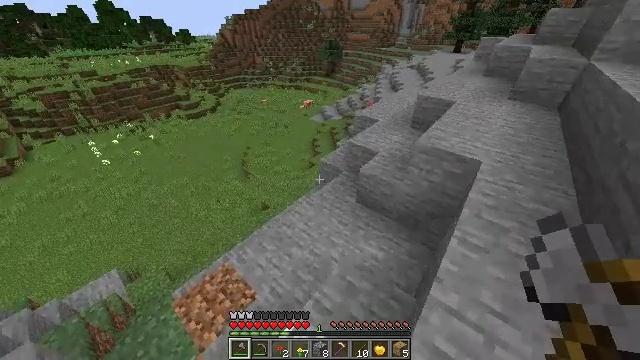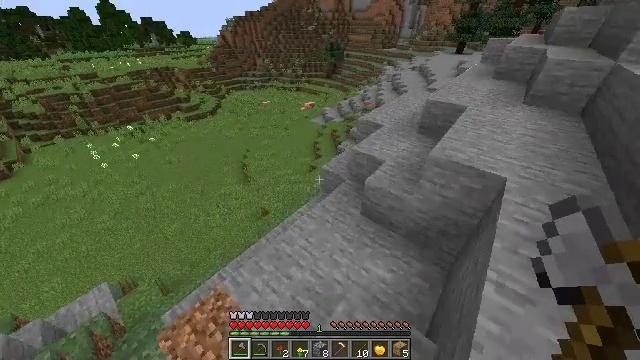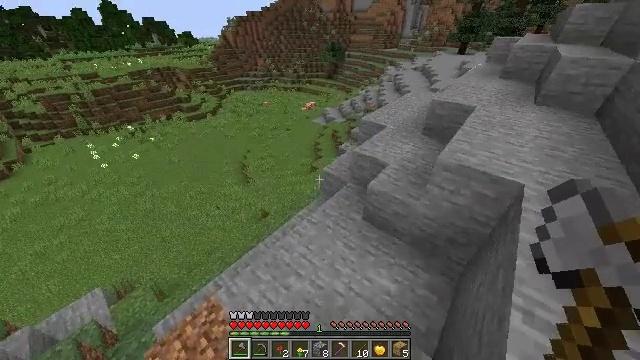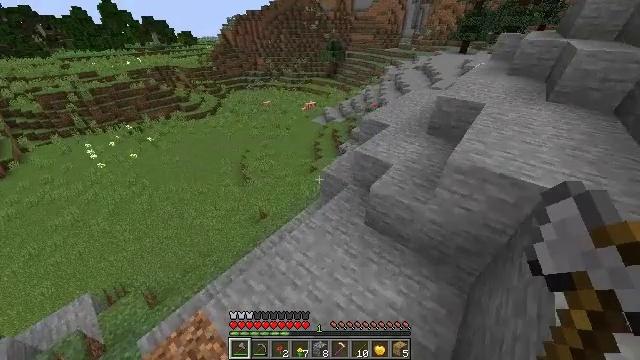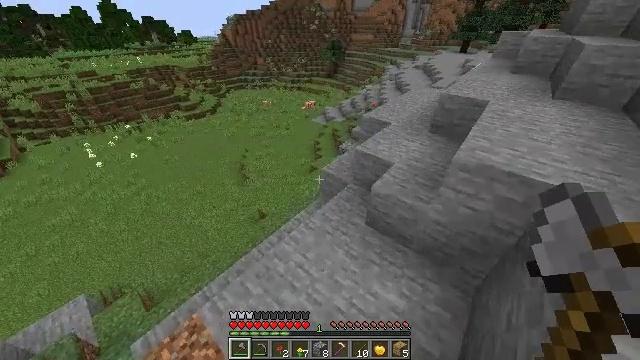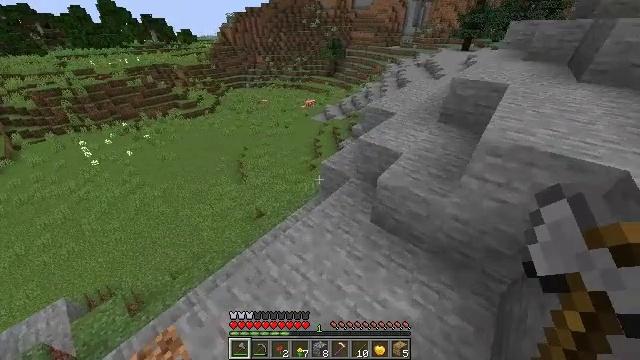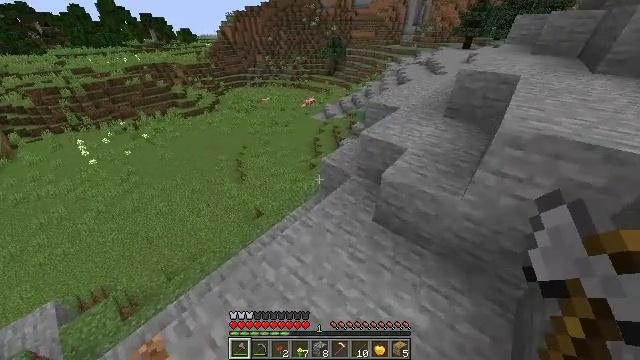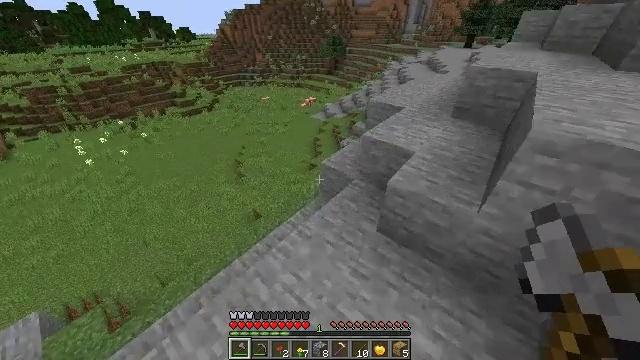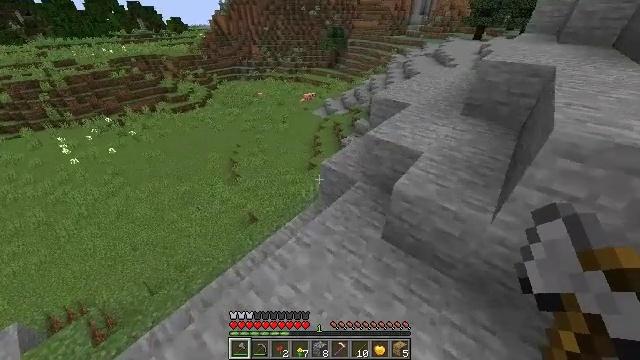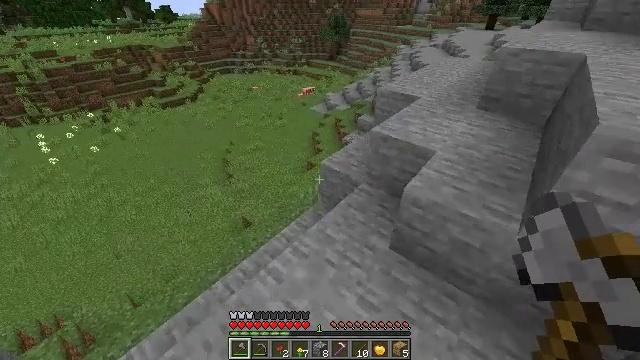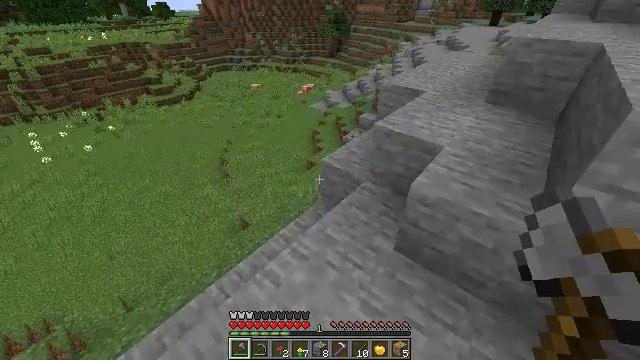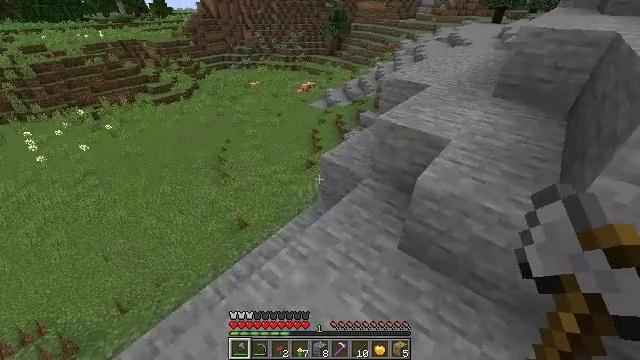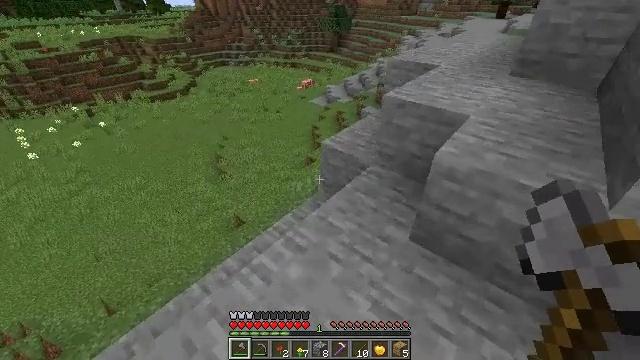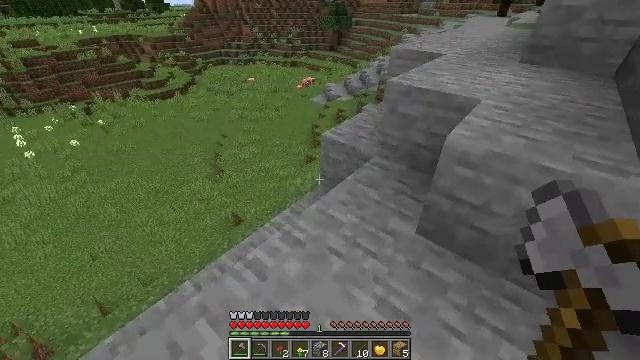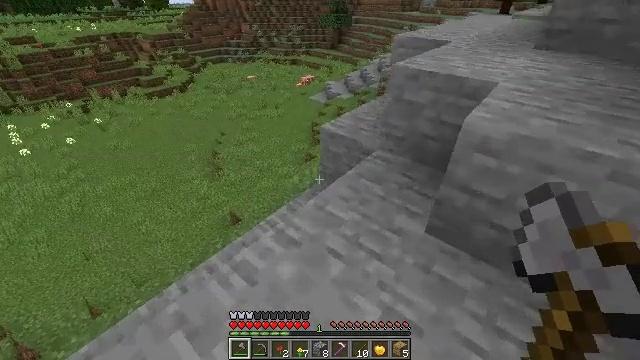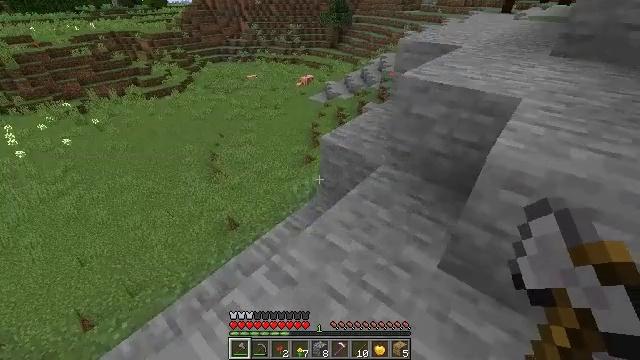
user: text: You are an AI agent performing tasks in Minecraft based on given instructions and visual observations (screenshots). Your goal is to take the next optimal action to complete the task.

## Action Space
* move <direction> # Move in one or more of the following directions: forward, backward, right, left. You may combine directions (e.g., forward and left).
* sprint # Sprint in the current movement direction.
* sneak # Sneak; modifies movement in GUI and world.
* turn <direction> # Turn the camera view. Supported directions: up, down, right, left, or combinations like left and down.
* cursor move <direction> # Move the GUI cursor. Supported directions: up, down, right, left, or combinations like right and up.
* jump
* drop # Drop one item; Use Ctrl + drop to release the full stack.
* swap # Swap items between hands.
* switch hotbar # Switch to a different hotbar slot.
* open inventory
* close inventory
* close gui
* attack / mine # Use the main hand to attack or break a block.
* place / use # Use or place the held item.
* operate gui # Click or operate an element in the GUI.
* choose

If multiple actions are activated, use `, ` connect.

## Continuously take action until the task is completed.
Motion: motion action
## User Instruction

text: Mine the oxeye daisy flower.
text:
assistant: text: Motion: move forward
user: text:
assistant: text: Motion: move forward
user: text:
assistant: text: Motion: move forward
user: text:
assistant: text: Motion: move forward
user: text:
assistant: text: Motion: move forward
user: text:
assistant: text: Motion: move forward
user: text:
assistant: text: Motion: no_op
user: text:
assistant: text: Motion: no_op
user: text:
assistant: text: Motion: move forward
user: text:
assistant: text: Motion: move forward
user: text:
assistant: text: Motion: move forward
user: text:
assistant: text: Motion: move forward
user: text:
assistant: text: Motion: move forward
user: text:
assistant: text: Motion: move forward
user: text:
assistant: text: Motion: move forward
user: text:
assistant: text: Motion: move forward
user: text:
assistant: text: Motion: move forward
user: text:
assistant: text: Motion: move forward
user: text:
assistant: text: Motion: move forward
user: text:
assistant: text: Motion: move forward, turn left
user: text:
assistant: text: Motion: move forward, turn left and up
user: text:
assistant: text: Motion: move forward, turn left and up
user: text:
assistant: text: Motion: move forward, turn left and up
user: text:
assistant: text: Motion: move forward, turn left and up
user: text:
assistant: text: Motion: move forward, turn left and up
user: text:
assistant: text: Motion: move forward
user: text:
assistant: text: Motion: move forward
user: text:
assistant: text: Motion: move forward
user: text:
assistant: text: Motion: move forward
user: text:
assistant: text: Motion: move forward